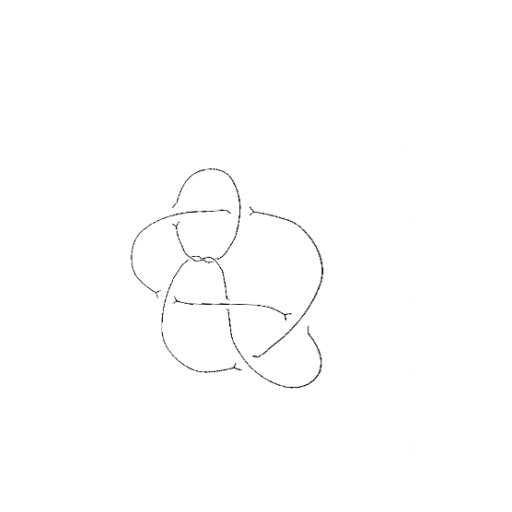
Crossing number: 9